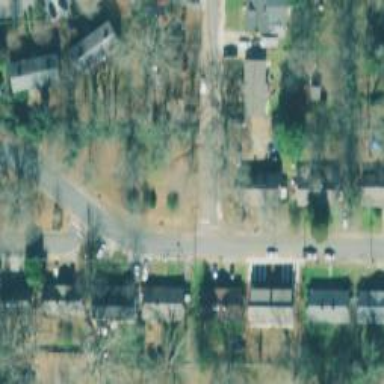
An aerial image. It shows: Road with stop sign.